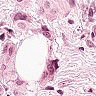
Metastatic tissue present: yes